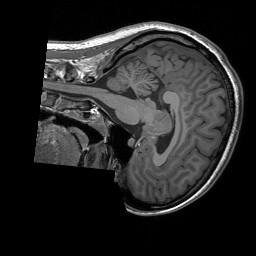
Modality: T1w
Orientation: sagittal
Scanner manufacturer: siemens
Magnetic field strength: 3 T
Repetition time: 1.76 s
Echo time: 0.0022 s